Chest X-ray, PA view. Patient: 34 years old, sex F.
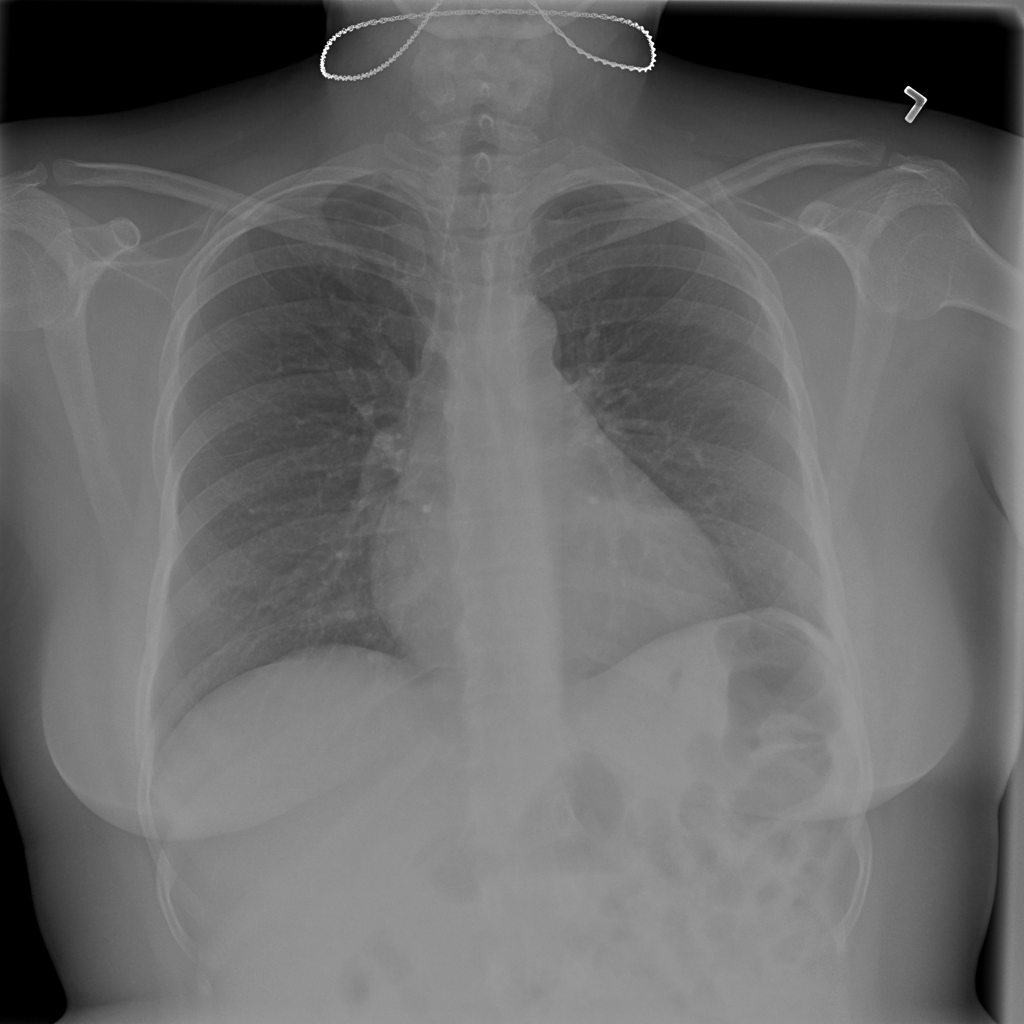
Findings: No Finding